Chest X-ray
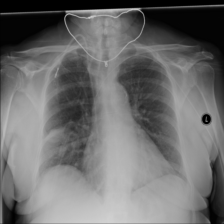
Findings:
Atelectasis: negative
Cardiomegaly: negative
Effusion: positive
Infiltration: positive
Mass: negative
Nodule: negative
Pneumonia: negative
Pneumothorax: negative
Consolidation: negative
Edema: negative
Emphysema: negative
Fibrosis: negative
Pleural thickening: negative
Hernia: negative